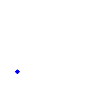
Particle: kaon